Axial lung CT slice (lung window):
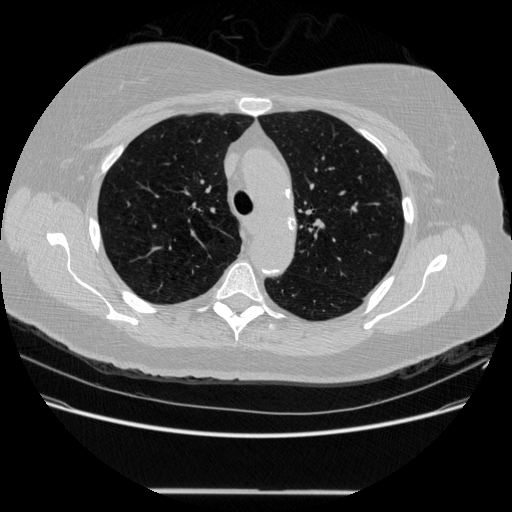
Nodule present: no